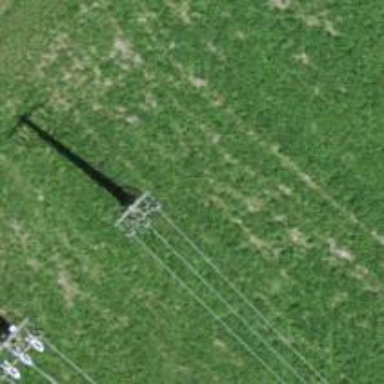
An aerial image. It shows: Termination pole used for power supply.